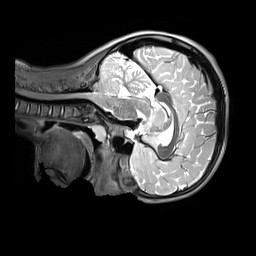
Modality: T2w
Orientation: sagittal
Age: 10
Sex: male
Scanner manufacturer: siemens
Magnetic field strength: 3 T
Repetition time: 3.2 s
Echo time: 0.408 s